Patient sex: M
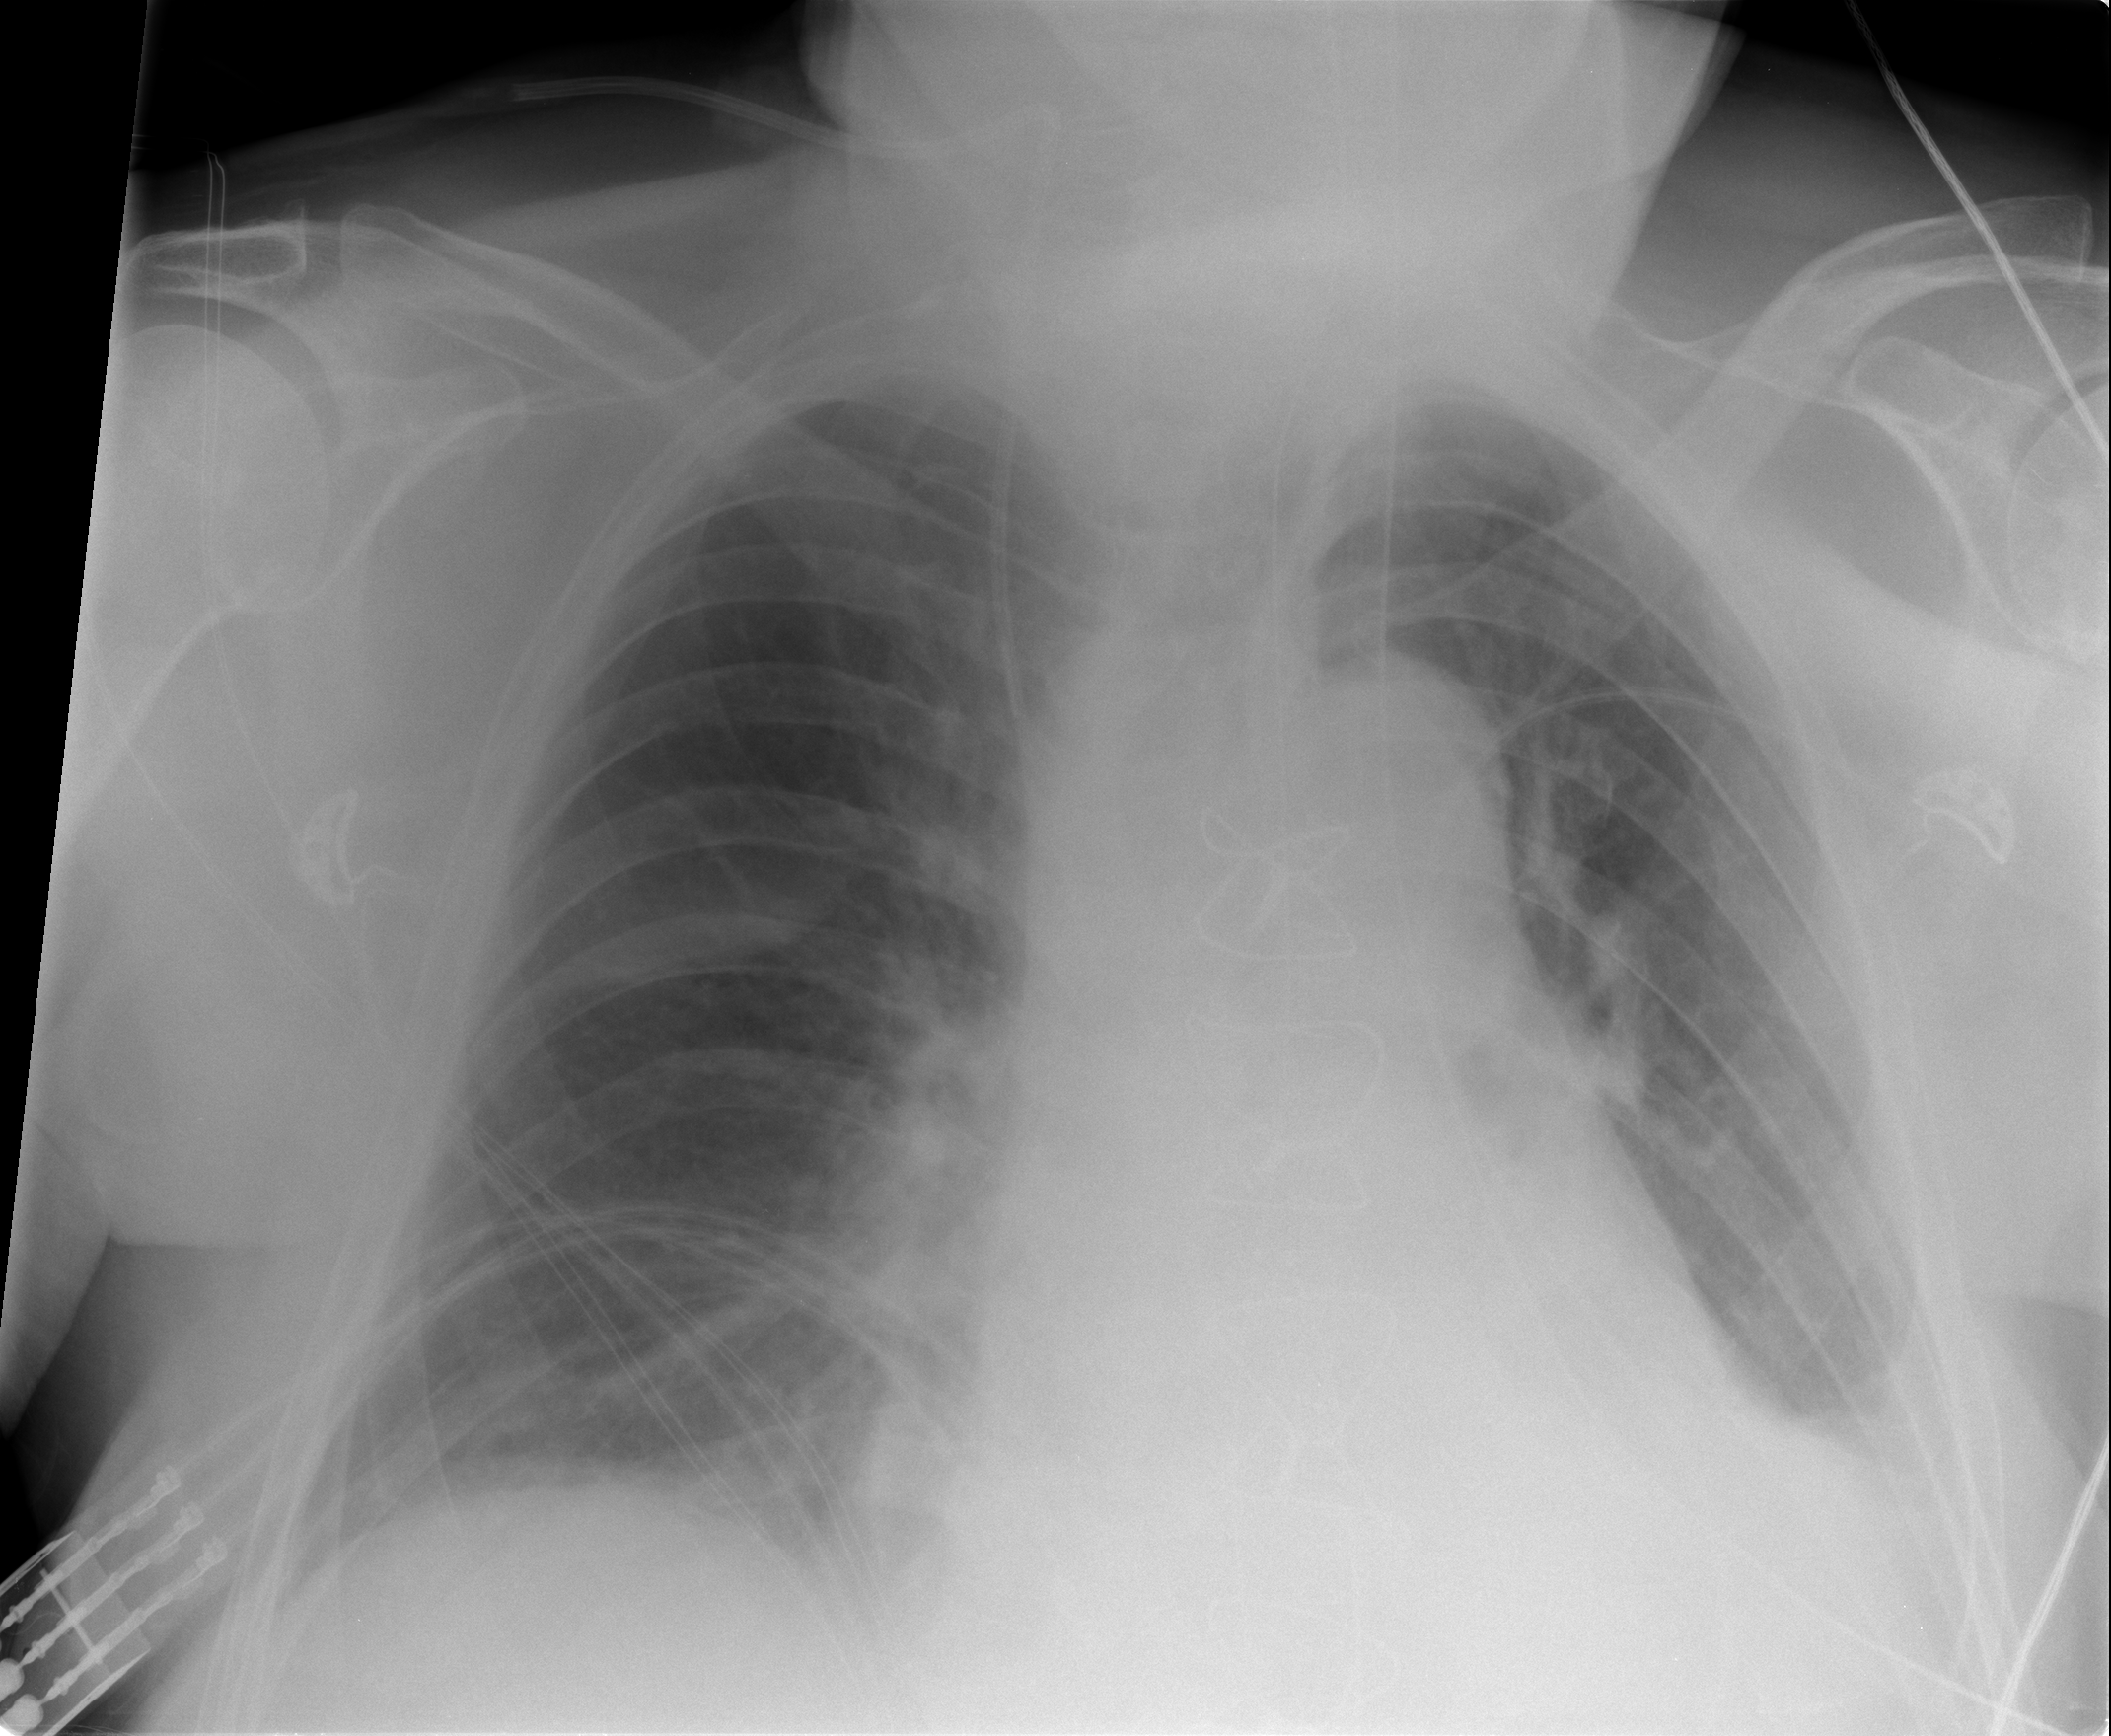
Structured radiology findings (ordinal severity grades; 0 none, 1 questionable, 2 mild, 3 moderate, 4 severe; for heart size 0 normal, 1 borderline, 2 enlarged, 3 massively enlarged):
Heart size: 0
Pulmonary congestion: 0
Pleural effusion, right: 0
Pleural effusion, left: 2
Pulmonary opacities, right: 0
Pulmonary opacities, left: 0
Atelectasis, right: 0
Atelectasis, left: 2